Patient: sex M, age 64
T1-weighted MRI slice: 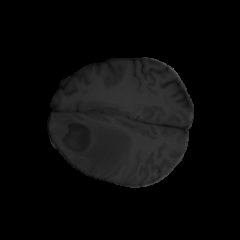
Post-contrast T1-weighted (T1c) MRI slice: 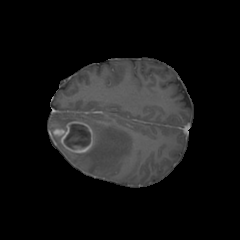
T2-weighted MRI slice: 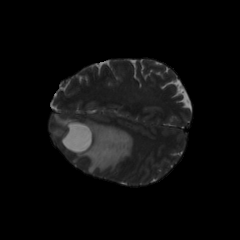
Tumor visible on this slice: yes
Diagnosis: Astrocytoma, IDH-mutant
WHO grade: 3